Question: I am trying to decompile the minecraft bin folder for modding right now and have run into this error multiple times and I have looked around and couldn't find a way to fix it.
The Error:

The files referenced in the picture are <URL>.
I have Python 3.2.3 installed so I don't know why it says Python 2.6.
Thanks for any help in advance!
--ZD9
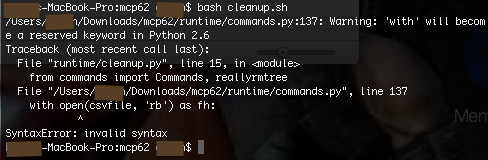
Answer: The script uses Python 2 and requires, as we can see, Python 2.6+, while you have Python 2.5 or older installed.
Python 3 doesn't count here.